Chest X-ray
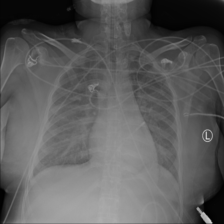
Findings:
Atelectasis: negative
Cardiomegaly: negative
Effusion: negative
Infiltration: negative
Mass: negative
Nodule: negative
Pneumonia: negative
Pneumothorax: negative
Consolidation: negative
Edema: negative
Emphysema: negative
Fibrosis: negative
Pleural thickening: negative
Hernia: negative